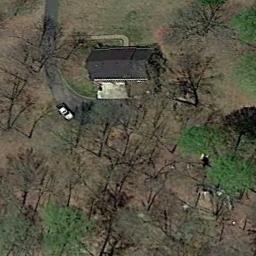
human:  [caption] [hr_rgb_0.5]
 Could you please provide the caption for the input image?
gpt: Here is a gorgeous home with a trail behind and a row of trees in front .

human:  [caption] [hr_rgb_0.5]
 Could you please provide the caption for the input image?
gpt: In a sparse residential area there is a house and many withered trees .

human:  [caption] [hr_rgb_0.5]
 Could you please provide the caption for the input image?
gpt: The sparse residential is on the bare land next to some trees and a road .

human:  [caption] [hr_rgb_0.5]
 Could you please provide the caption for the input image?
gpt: There is a car on the road next to the sparse residential .

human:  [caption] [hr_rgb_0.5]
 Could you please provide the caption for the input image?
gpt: A sparse residential area with some withered trees and a black building .